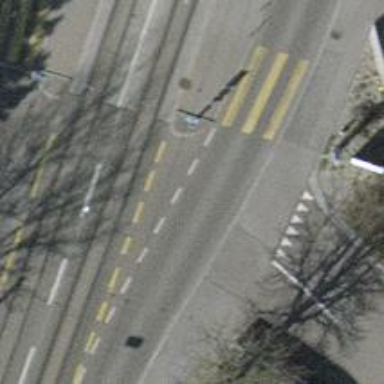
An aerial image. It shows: Unmarked crossing with traffic calming table.